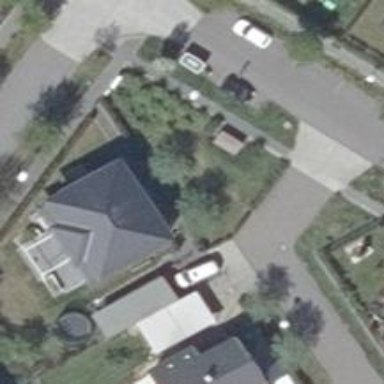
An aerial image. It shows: Detached building with pyramidal roof shape.